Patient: sex F, age 68
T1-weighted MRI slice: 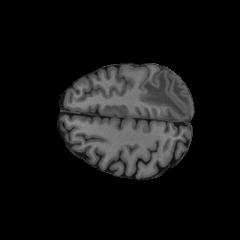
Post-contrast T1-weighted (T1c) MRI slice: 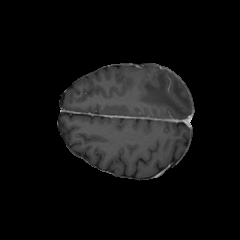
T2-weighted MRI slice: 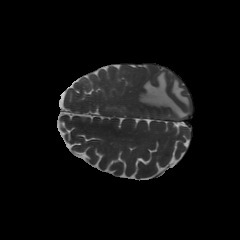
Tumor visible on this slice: yes
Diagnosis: Glioblastoma, IDH-wildtype
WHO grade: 4